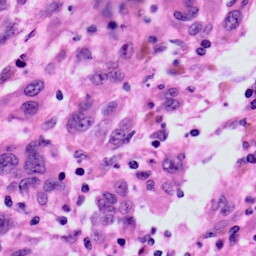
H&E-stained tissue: Skin